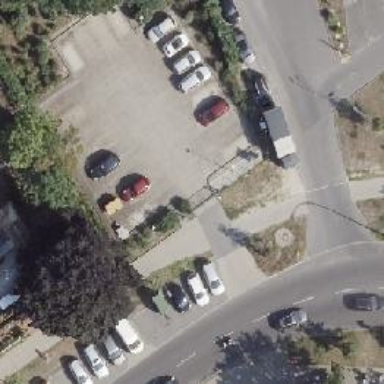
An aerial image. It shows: Driveway with concrete lanes.